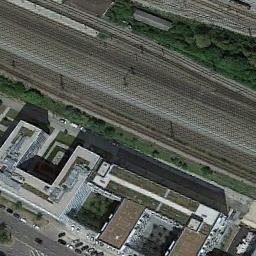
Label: railway